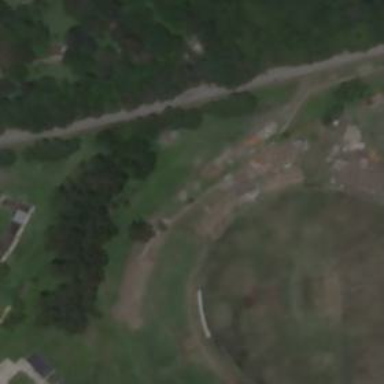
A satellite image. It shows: Cricket pitch in leisure land area.